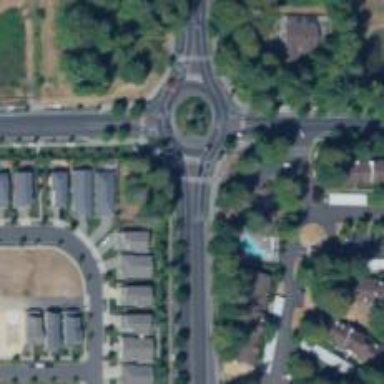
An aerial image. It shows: Roundabout on primary highway.